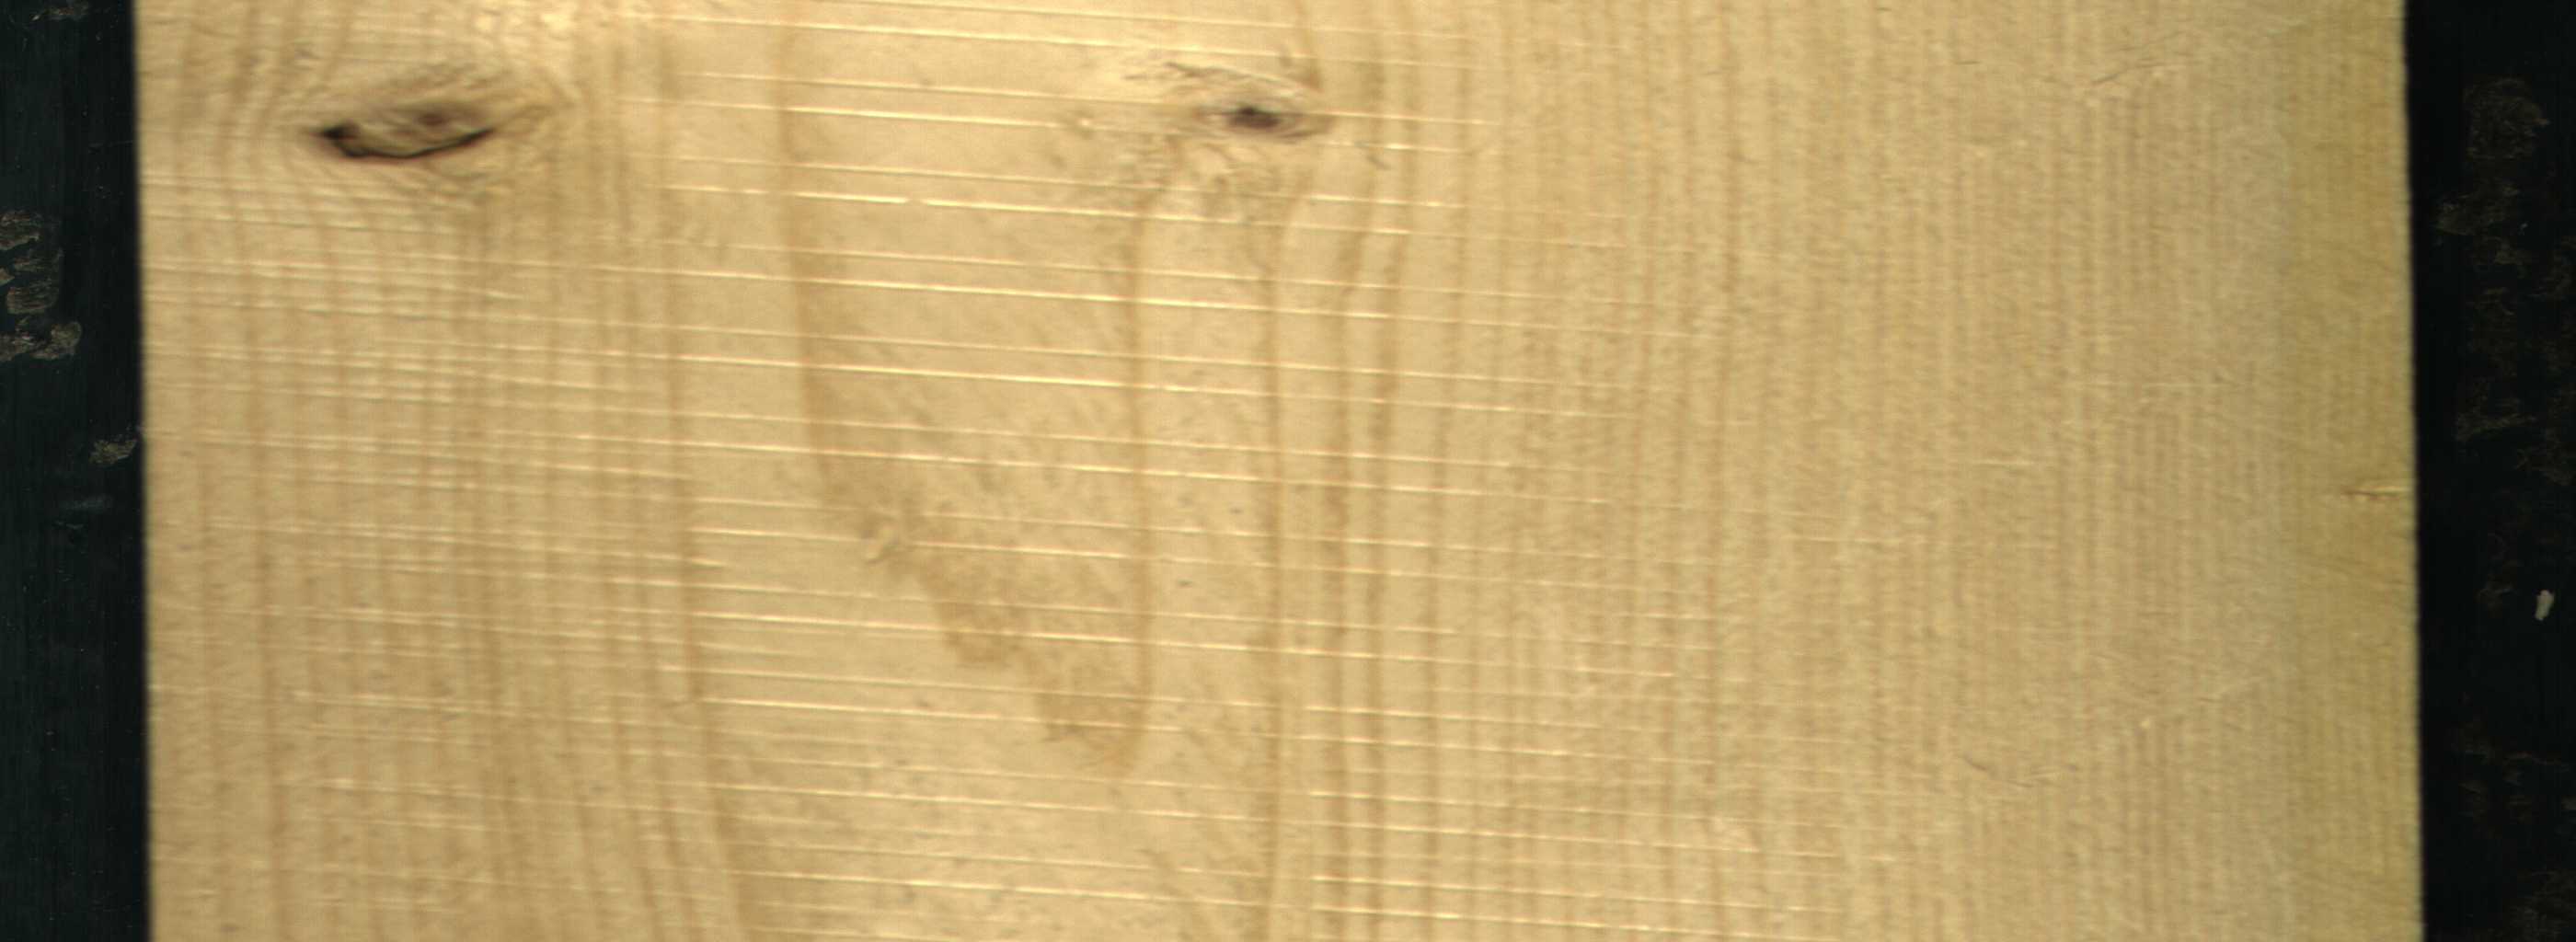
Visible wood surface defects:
Dead_Knot
Live_Knot